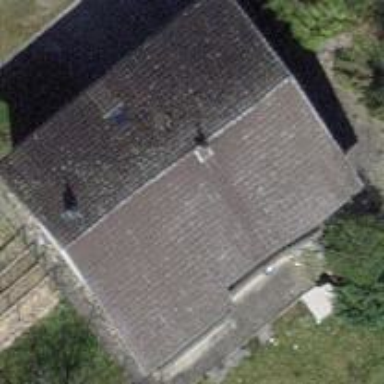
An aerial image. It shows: White farm building with gabled roof made of brown roof tiles.